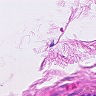
Metastatic tissue present: no